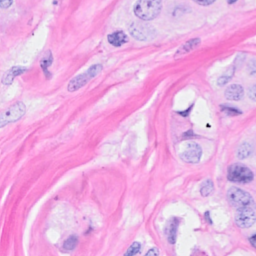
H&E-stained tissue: Breast